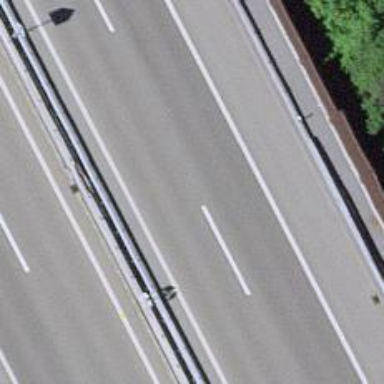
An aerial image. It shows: Asphalt bridge on motorway.